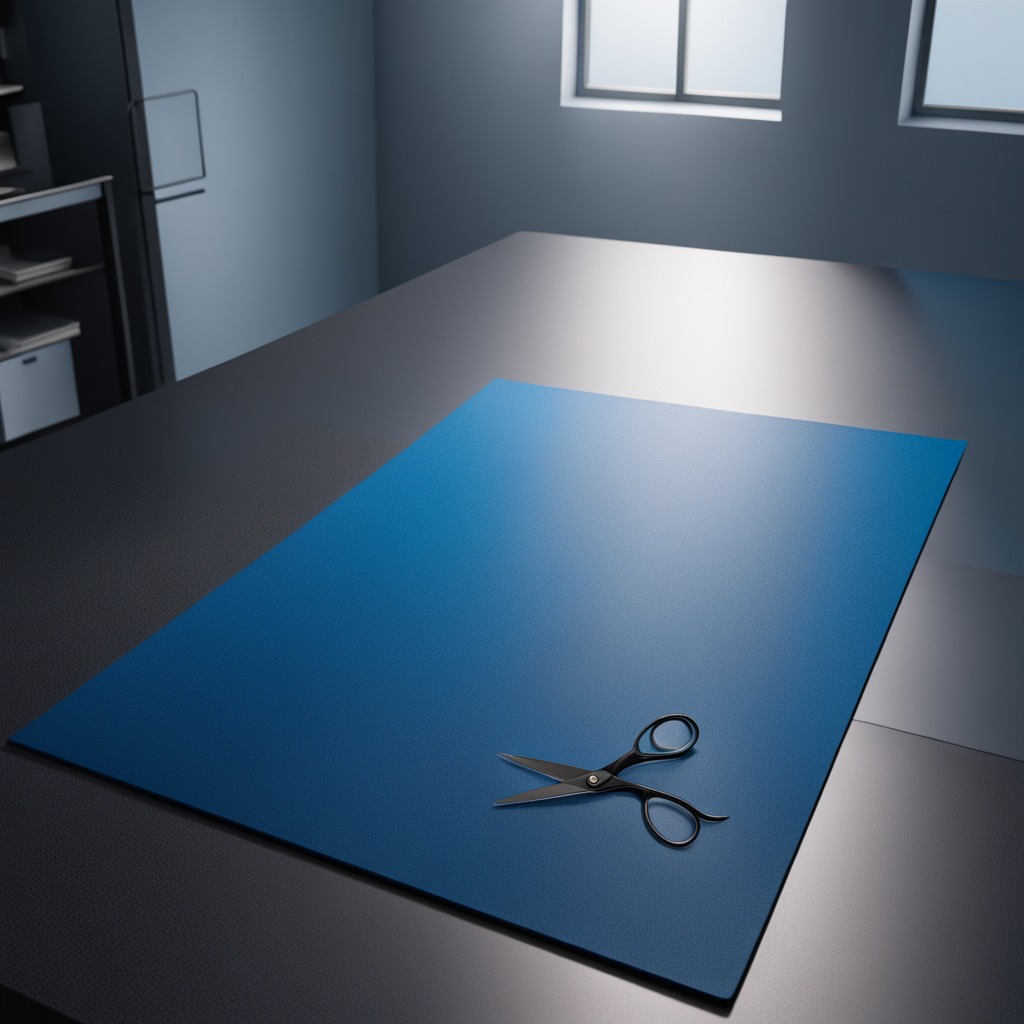
A scissor lies on the tabletop.